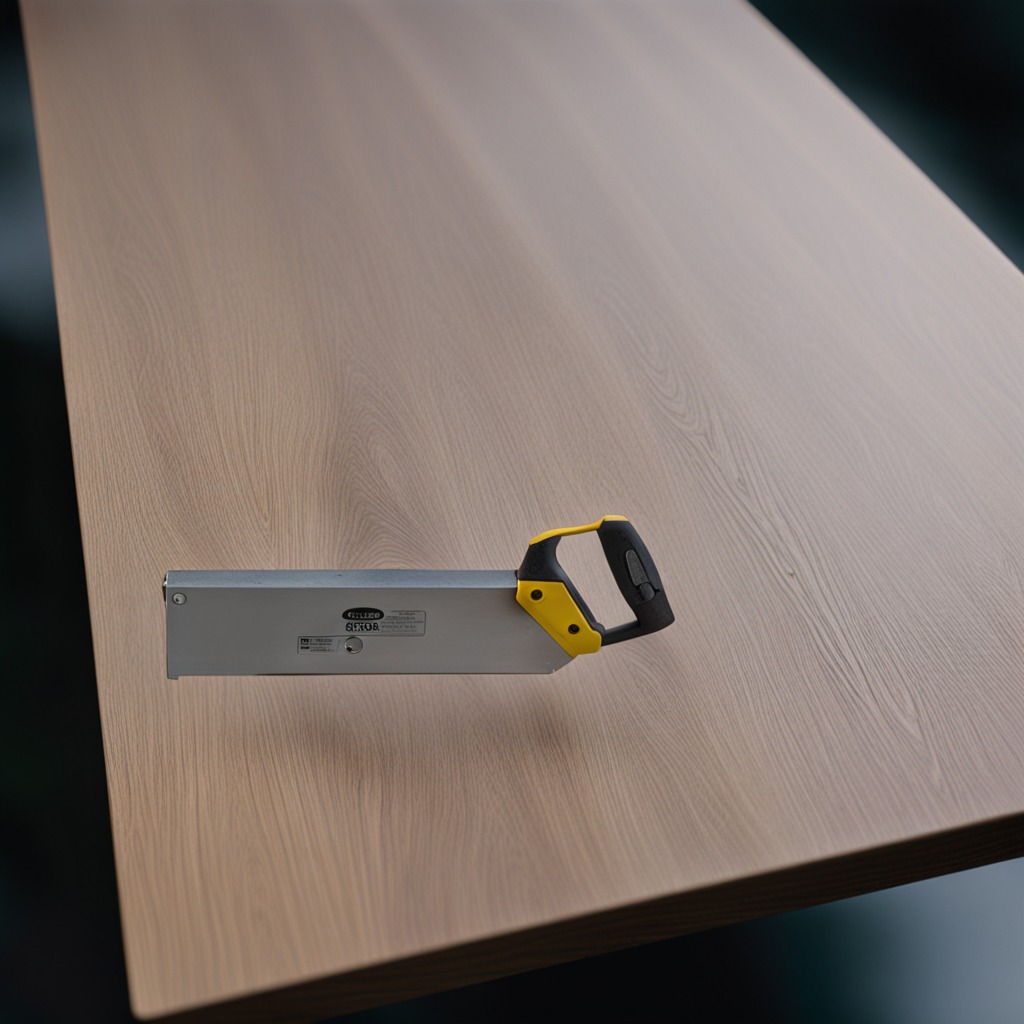
A metal saw lies on the old table.